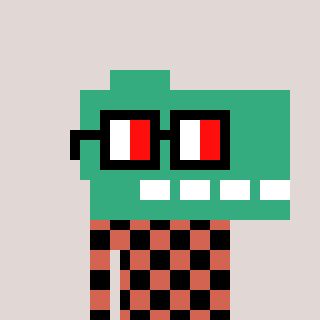
a pixel art character with square glasses with black frames and red eyes, a dino-shaped head and a peachy-colored body on a warm background